Question: I have a report, which is developed in SSRS 2005 and i am using a stored procedure to fetch the results from the database. The result on the report output is very simple as shown below in the figure.
If suppose I am looking for different Members
eg:-
'''
MemberID
c108
c109
c110
...
'''
as shown in the figure below.
So for each member there are various USERS and for each user there will be various ROLES.

But I need all in one row as shown below.
'''
MemberID UserID Roles
c108 22492 SystemOperator,ItemResearcher,Non-Decision Role,Security Administrator, Decisioning Administrator,Reporting,Corporate Administrator
c108 22469 SystemOperator,ItemResearcher,Non-Decision Role,Security Administrator,Decisioning Administrator
'''
So that all roles for each user can be shown in one single row in SSRS (reporting) with ',' seperated.
What is the easiest way to write a stored procedure to produce a result just like this.
Please Note:- There may be some change, if my boss wants me to get the userId also in just 1 row with ',' seperated, then I must be able to modify the query easily. Please suggest me. Thank you so much for taking time to read and understand my question.
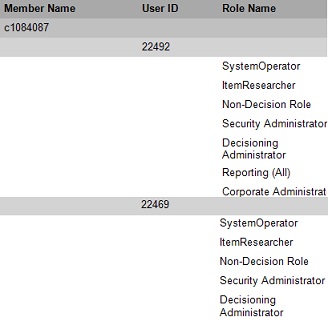
Answer: If this were MySQL, you'd use the GROUP_CONCAT function to create that comma separated list:
'''
SELECT MemberID, UserID, GROUP_CONCAT(Role) AS Roles
FROM myTable
GROUP BY MemberID, UserID
'''
However since this is MSSQL you'll need to fake GROUP_CONCAT something like <URL>